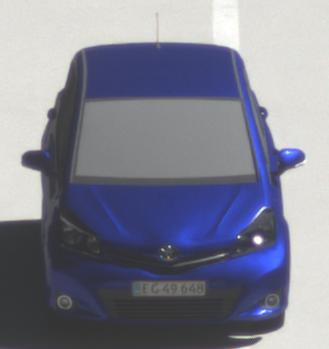
Make: Toyota
Model: Yaris 1.0
Detailed model: Yaris (XP9)
Model produced from: 2009/01
Model produced until: 2010/10
Doors: 3
Color: blue
Road condition: wet road
Daytime: midday
Contrast: high contrast